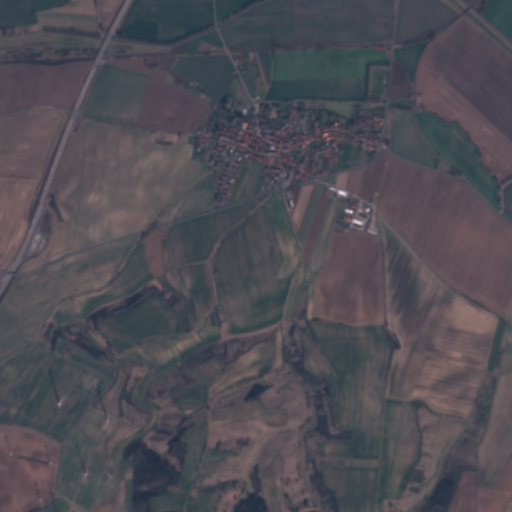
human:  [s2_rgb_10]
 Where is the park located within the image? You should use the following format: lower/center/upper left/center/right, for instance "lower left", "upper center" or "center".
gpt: The park is located in the upper right of the image.
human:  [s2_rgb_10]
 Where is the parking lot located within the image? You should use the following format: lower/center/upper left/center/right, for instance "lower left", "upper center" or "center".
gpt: The parking lot is located in the center left of the image.
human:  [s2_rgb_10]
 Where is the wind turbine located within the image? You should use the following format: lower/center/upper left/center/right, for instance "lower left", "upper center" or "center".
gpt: The wind turbine is located in the lower left of the image.
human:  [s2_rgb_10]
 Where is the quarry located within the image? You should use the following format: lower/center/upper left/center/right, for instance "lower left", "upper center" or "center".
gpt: There is no quarry in the image.